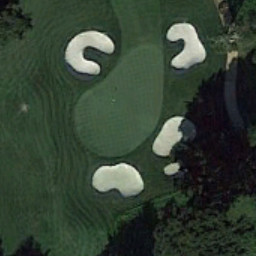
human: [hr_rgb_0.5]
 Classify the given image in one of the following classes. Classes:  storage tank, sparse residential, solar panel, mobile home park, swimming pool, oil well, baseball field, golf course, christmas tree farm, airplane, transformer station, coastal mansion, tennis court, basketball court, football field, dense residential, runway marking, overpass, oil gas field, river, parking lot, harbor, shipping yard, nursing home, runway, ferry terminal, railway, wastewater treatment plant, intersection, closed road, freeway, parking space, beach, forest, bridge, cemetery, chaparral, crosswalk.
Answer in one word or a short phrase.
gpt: golf course